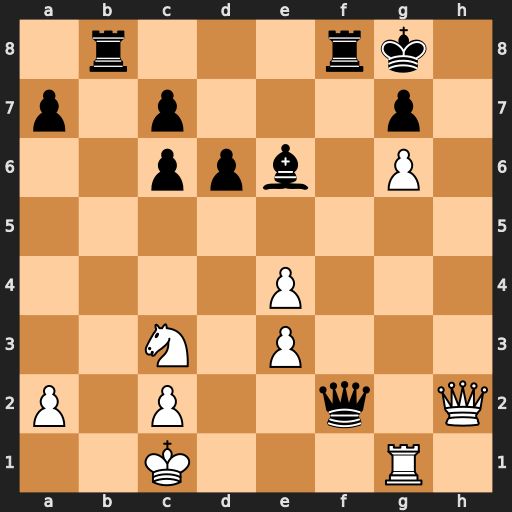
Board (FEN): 1r3rk1/p1p3p1/2ppb1P1/8/4P3/2N1P3/P1P2q1Q/2K3R1
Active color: w
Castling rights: -
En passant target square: -
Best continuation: Qh7#